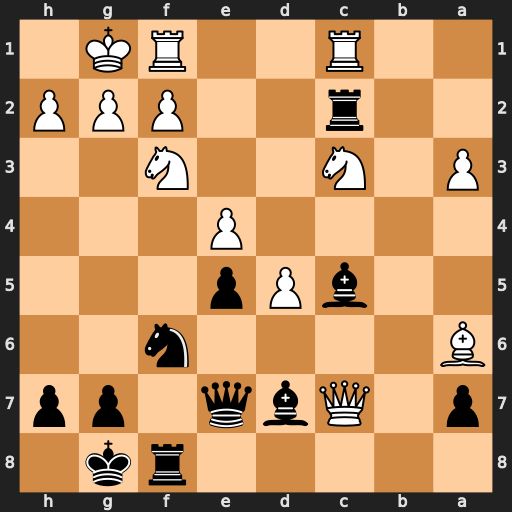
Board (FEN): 5rk1/p1Qbq1pp/B4n2/2bPp3/4P3/P1N2N2/2r2PPP/2R2RK1
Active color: b
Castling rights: -
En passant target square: -
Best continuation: Bxf2+ Kh1 Rxc1 Rxc1 Qxa3